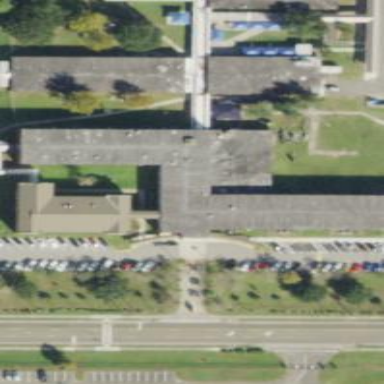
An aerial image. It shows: School building.